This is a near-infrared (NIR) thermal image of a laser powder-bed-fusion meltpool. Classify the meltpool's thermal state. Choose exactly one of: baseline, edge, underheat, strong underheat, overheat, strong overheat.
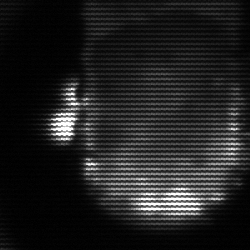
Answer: baseline